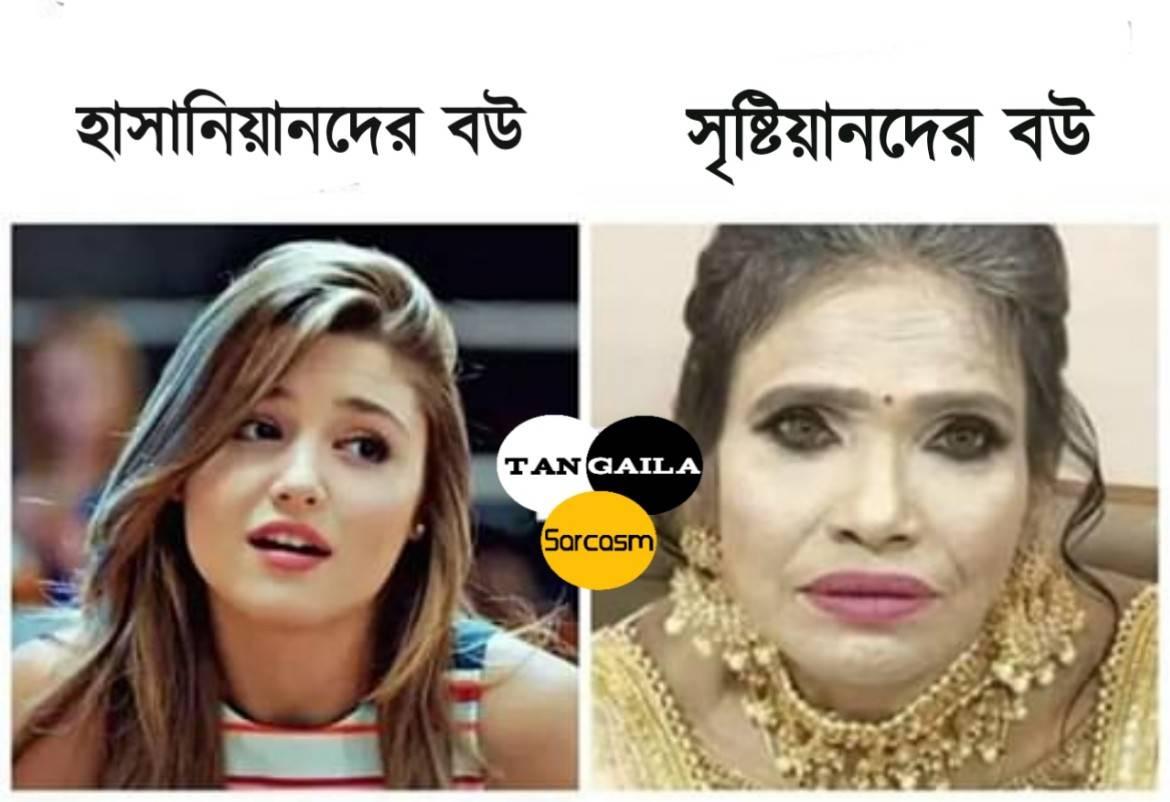
Caption: হাসানিয়ানদের বউ   সৃষ্টিয়ানদের বউ
Label: hate